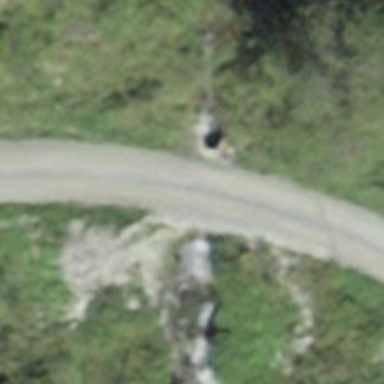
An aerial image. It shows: There is tunnel.